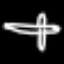
Label: airplane